Question: I have setup a a UITableViewController which populates a custom cell with fitness attributes - the brief requires the user to be able to enter a 'actual' value if they have exceeded / missed their taget - I've added a stepper for this purpose - the stepper is connected to the custom cells .h file - which in turn is connected to the uitableviews .m file.
I'm struggling to understand how could I pass the altered value back to the uitableviewcontroller and how would I know which instance has passed the value!?

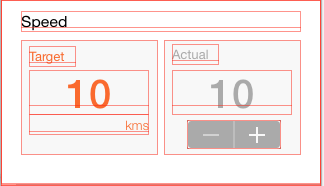
Answer: Something along these lines...
'''
- (UITableViewCell*)tableView:(UITableView*)tableView cellForRowAtIndexPath:(NSIndexPath*)indexPath
{
MyCustomCell* cell = [tableView dequeueReusableCellForIdentifier:MyCustomCellIdentifier];
// If newly created cell we need to add a target
if (![[cell.stepperControl allTargets] containsObject:self])
{
[cell.stepperControl addTarget:self action:@selector(stepped:) forControlEvents:UIControlEventValueChanged];
}
cell.stepperControl.tag = indexPath.row + indexPath.section * 10000;
// Rest of configuration...
return cell;
}
- (void)stepped:(UIStepper*)stepper
{
int row = stepper.tag % 10000;
int section = stepper.tag / 10000;
NSIndexPath *indexPath = [NSIndexPath indexPathForRow:row inSection:section];
// Now you know which row was changed so get the cell
MyCustomCell *cell = (MyCustomCell*)[self.tableView cellForRowAtIndexPath:indexPath];
// Read required data from the cell through custom properties...
}
'''